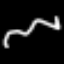
Label: squiggle